Question: In my ipad application I write a code to play a movie using 'MPMoviePlayerViewController' . Here how I have achieve it.
'''
NSURL *url = [NSURL fileURLWithPath:self.moviePlayingTempPath];
// Initialize the movie player view controller with a video URL string
self.playerVC = [[MPMoviePlayerViewController alloc] initWithContentURL:url];
// Remove the movie player view controller from the "playback did finish" notification observers
[[NSNotificationCenter defaultCenter] removeObserver:self.playerVC
name:MPMoviePlayerPlaybackDidFinishNotification
object:self.playerVC.moviePlayer];
// Register this class as an observer instead
[[NSNotificationCenter defaultCenter] addObserver:self
selector:@selector(movieFinishedCallback:)
name:MPMoviePlayerPlaybackDidFinishNotification
object:self.playerVC.moviePlayer];
[[NSNotificationCenter defaultCenter] addObserver:self
selector:@selector(moveiPlayBackStateChanged:)
name:MPMoviePlayerPlaybackStateDidChangeNotification
object:self.playerVC.moviePlayer];
self.playerVC.view.frame = CGRectMake(0, 0, 600, 500);
[self.view addSubview:self.playerVC.view];
// Start playback
[self.playerVC.moviePlayer prepareToPlay];
[self.playerVC.moviePlayer play];
'''
Issue is player always run in fullscreen mode. But I want to change the movie player frame size.
I tried following '[self.playerVC.moviePlayer setFullscreen:NO];'but no luck.
Here is the screen shot of my device. I use Xcode 4.6 and iOS 6 SDK.

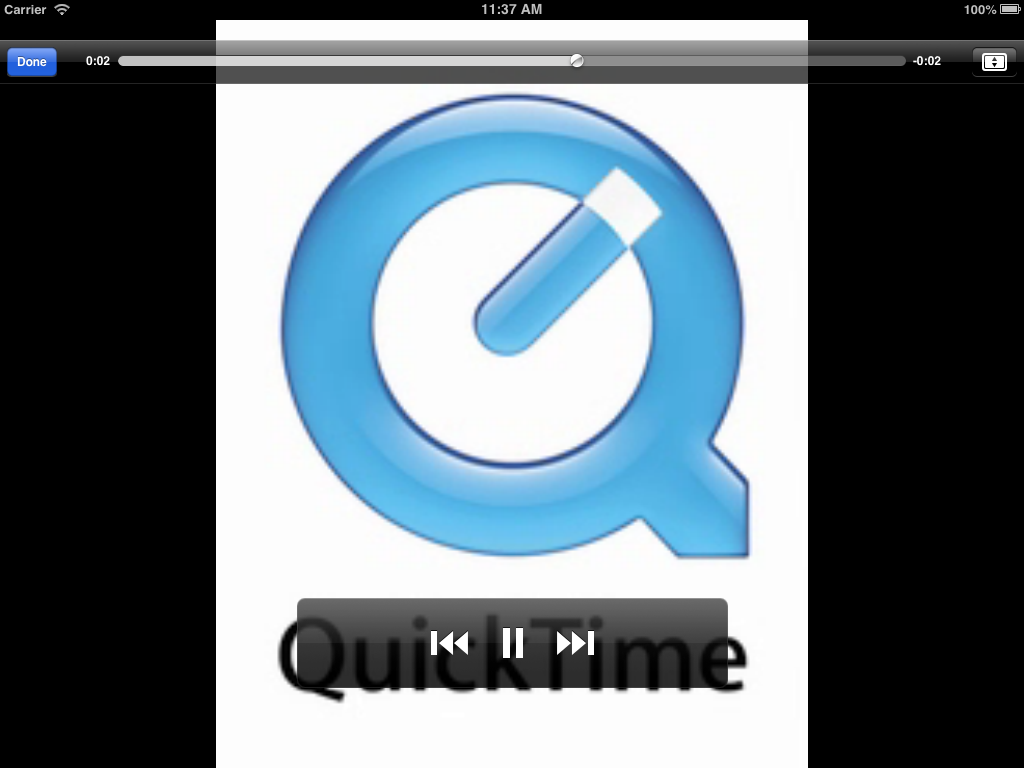
Answer: I was able resolve this issue. There is a another view for movie player called MPMoviePlayerController.
Then I was able to change the frame of the movie. Here is the updated code.
'''
NSURL *url = [NSURL fileURLWithPath:self.moviePlayingTempPath];
// Initialize the movie player view controller with a video URL string
self.playerVC = [[MPMoviePlayerController alloc] initWithContentURL:url];
// Remove the movie player view controller from the "playback did finish" notification observers
[[NSNotificationCenter defaultCenter] removeObserver:self.playerVC
name:MPMoviePlayerPlaybackDidFinishNotification
object:self.playerVC];
// Register this class as an observer instead
[[NSNotificationCenter defaultCenter] addObserver:self
selector:@selector(movieFinishedCallback:)
name:MPMoviePlayerPlaybackDidFinishNotification
object:self.playerVC];
[[NSNotificationCenter defaultCenter] addObserver:self
selector:@selector(moveiPlayBackStateChanged:)
name:MPMoviePlayerPlaybackStateDidChangeNotification
object:self.playerVC];
[self.playerVC setControlStyle:MPMovieControlStyleDefault];
self.playerVC.view.frame = CGRectMake(0, 0, 600, 500);
[self.view addSubview:self.playerVC.view];
// Start playback
[self.playerVC prepareToPlay];
[self.playerVC play];
'''